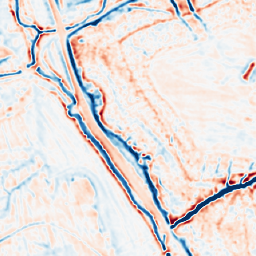
Category: multiscale
Decomposition family: dog_multiscale
Decomposition parameters: sigma_ratio: 1.4
n_scales: 3
base_sigma: 1
Upsampling method: area
Upsampling parameters: scale: 2
Upsampling scale: 2